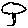
Label: tree